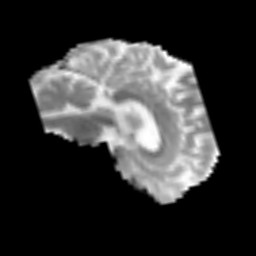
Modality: MD
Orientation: sagittal
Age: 63
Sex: male
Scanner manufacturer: siemens
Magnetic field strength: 3 T
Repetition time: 3.2 s
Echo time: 0.081 s